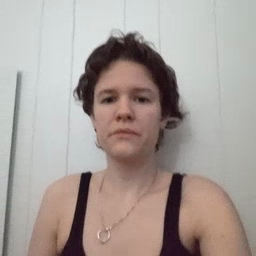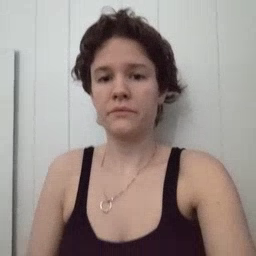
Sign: blow